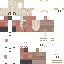
A female human skin with pale skin, wearing blonde long hair dressed in a blue hoodie and black pants, featuring a closed mouth.